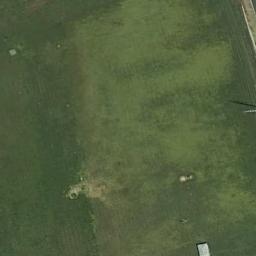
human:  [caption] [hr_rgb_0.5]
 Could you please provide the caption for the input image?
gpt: A large dark green and light green mixed grass .

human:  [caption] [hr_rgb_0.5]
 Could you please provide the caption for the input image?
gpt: This meadow has different sparsity in different places .

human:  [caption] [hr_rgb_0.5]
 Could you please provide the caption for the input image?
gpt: There is no grass in some parts of the meadow .

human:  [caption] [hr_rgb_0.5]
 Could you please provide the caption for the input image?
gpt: There are two yellow lines on the grass .

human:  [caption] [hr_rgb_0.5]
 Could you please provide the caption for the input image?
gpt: A dense meadow with many green grass .